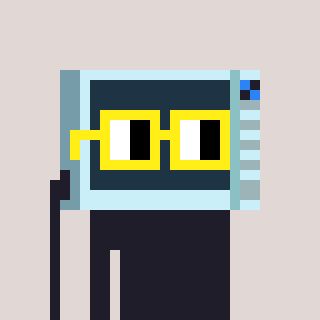
a pixel art character with square yellow glasses, a microwave-shaped head and a foggrey-colored body on a warm background